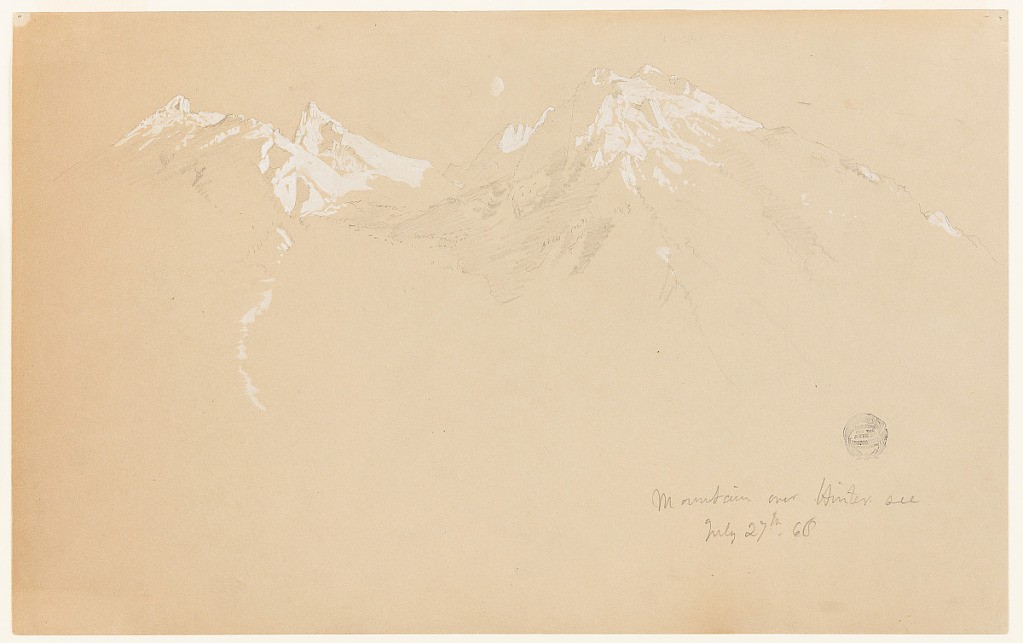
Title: Mountain over the Hintersee, near Berchtesgaden, Bavaria (Germany)
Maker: Frederic Edwin Church, American, 1826–1900
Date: July 27, 1868
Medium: Graphite and white gouache on tan laid paper
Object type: drawing
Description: Landscape sketch showing a view of the snow-capped, precipitous peaks of the mountain known as Hochkalter beside the Hintersee near Berchtesgaden, Bavaria. The mountain's twin serrated ridges and snowy summits stretch across the upper portion of the leaf.